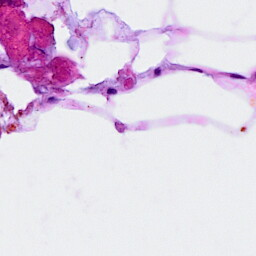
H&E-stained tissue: Breast